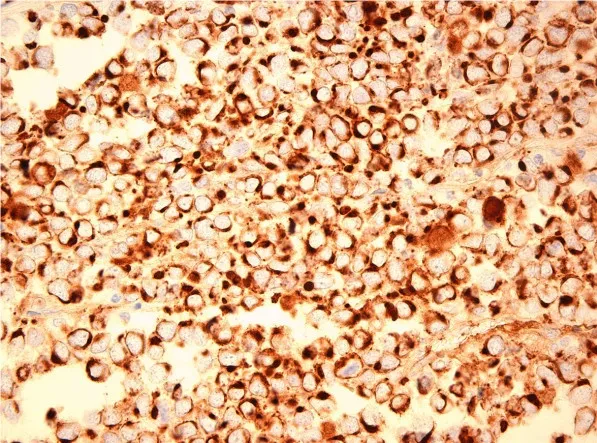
Immunoperoxidase staining for CK20 showing positive tumor cells, original magnification x400.
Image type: pathology (immunostaining)